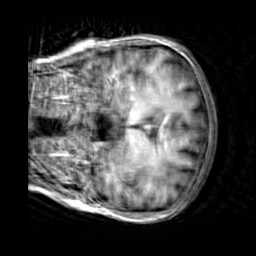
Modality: T1w
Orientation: coronal
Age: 29
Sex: female
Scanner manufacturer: siemens
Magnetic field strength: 3 T
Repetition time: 2.3 s
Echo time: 0.00303 s